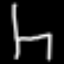
Label: chair